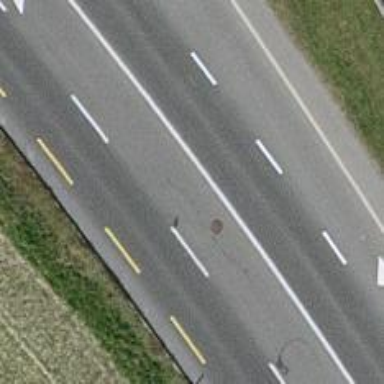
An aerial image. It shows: Secondary road with asphalt surface and sidewalks on both sides.